Field crop: maize
Growth stage: 1
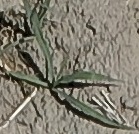
Species: sorghum